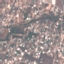
Label: Residential